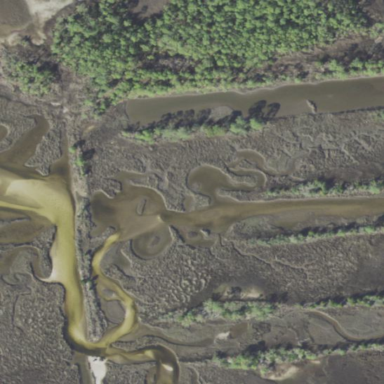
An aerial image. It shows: Saltmarsh wetland area.